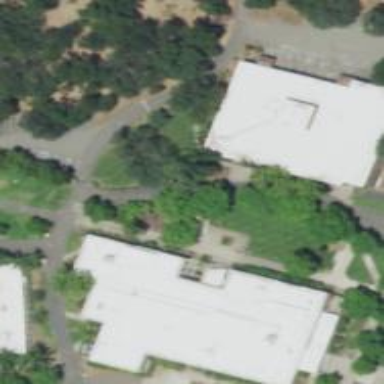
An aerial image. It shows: College building.